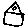
Label: house